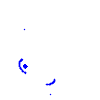
Particle: kaon